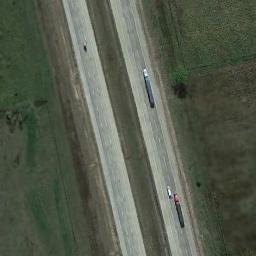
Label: freeway